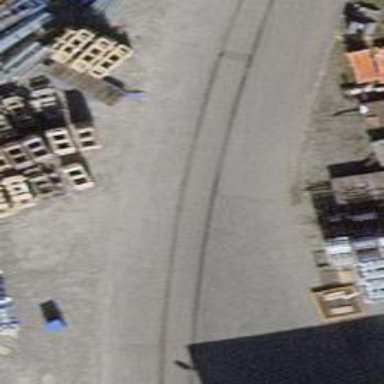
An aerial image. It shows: Disused railway spur with one track.